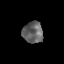
Tissue: prostate
Cell type: T cells
Senescence score: 0.2876
Nuclear area (px): 428
Mean DAPI intensity: 99.278